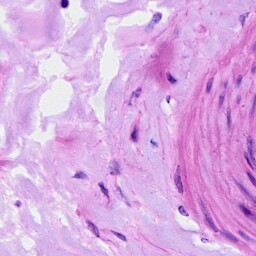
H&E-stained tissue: Ovarian